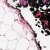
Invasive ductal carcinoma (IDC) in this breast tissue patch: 0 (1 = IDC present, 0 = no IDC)